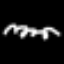
Label: squiggle